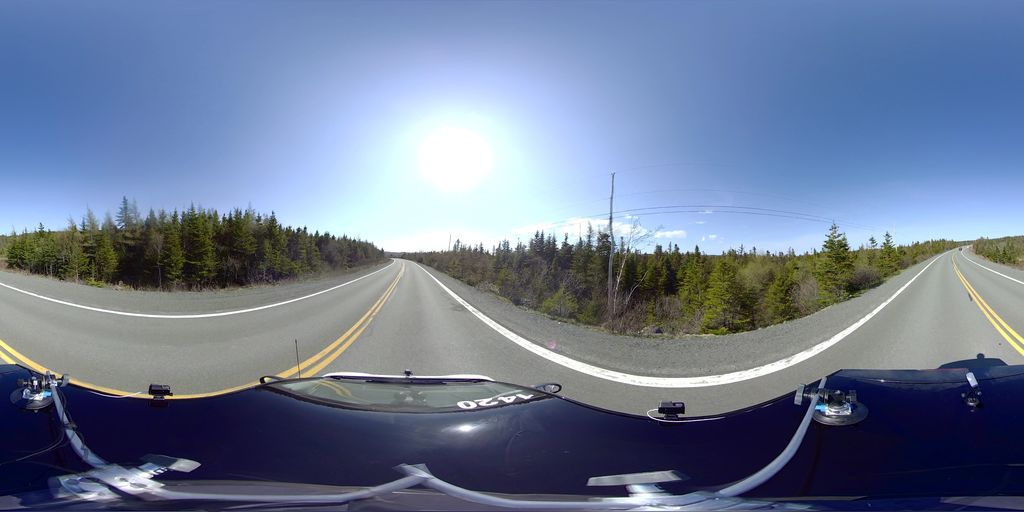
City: st_johns